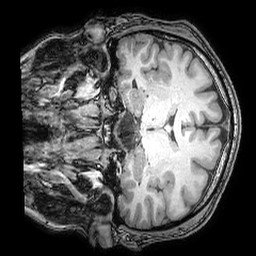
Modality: T1w
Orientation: coronal
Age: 32
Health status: ill
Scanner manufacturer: philips
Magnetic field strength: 3 T
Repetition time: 0.007 s
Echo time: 0.0035 s